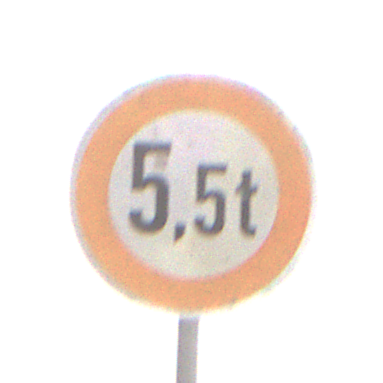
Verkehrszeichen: TatsaechlicheMasse
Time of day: MorningAfternoon
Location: Outdoor (Nature)
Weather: Overcast
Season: NotSpecified
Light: Natural